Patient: sex M, age 79
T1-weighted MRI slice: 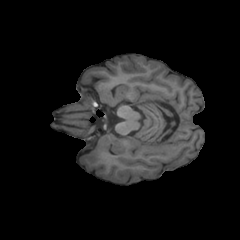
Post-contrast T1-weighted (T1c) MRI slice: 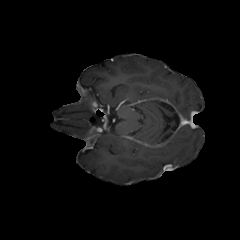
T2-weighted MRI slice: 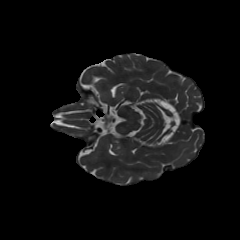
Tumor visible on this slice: no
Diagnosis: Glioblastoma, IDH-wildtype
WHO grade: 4